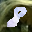
Label: 8